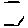
Label: hexagon